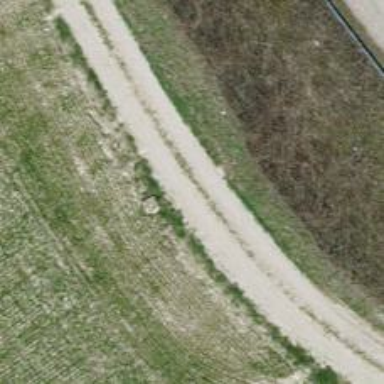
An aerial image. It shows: Grass track road with grade3 tracktype.